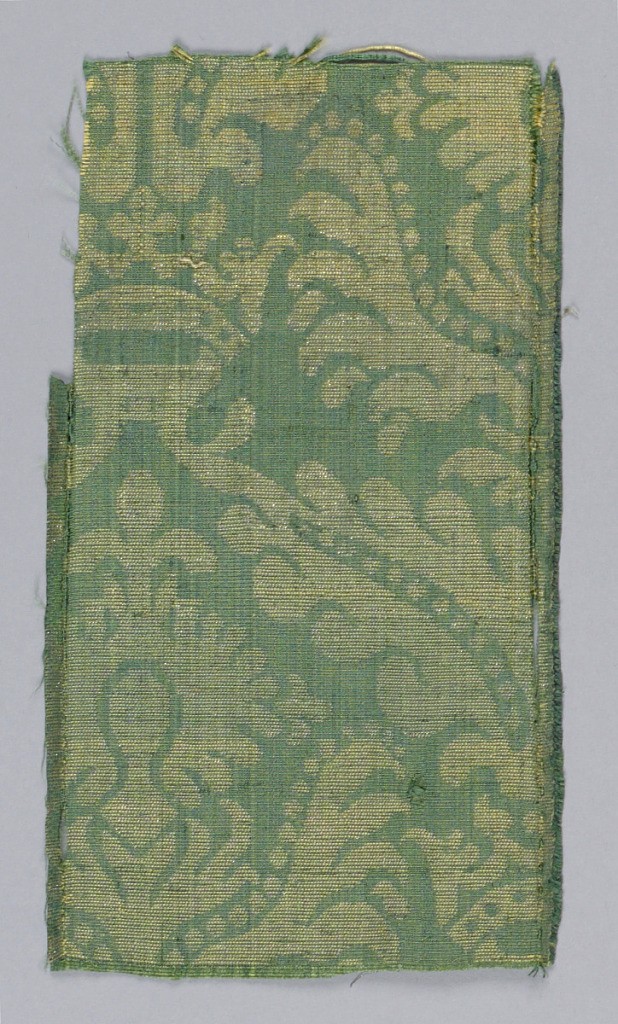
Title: Fragment
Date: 17th century
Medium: silk, metallic thread Technique: plain compound weave
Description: Incomplete design of decorative leaves, crown, and palmette in metallic gold on green background.